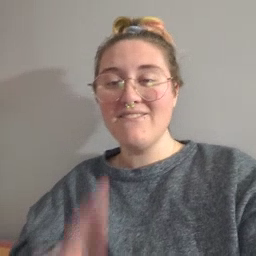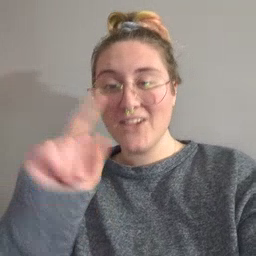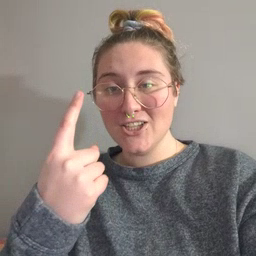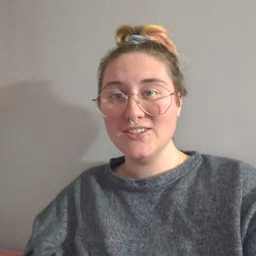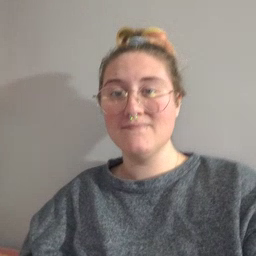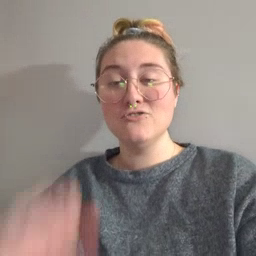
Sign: first